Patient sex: M
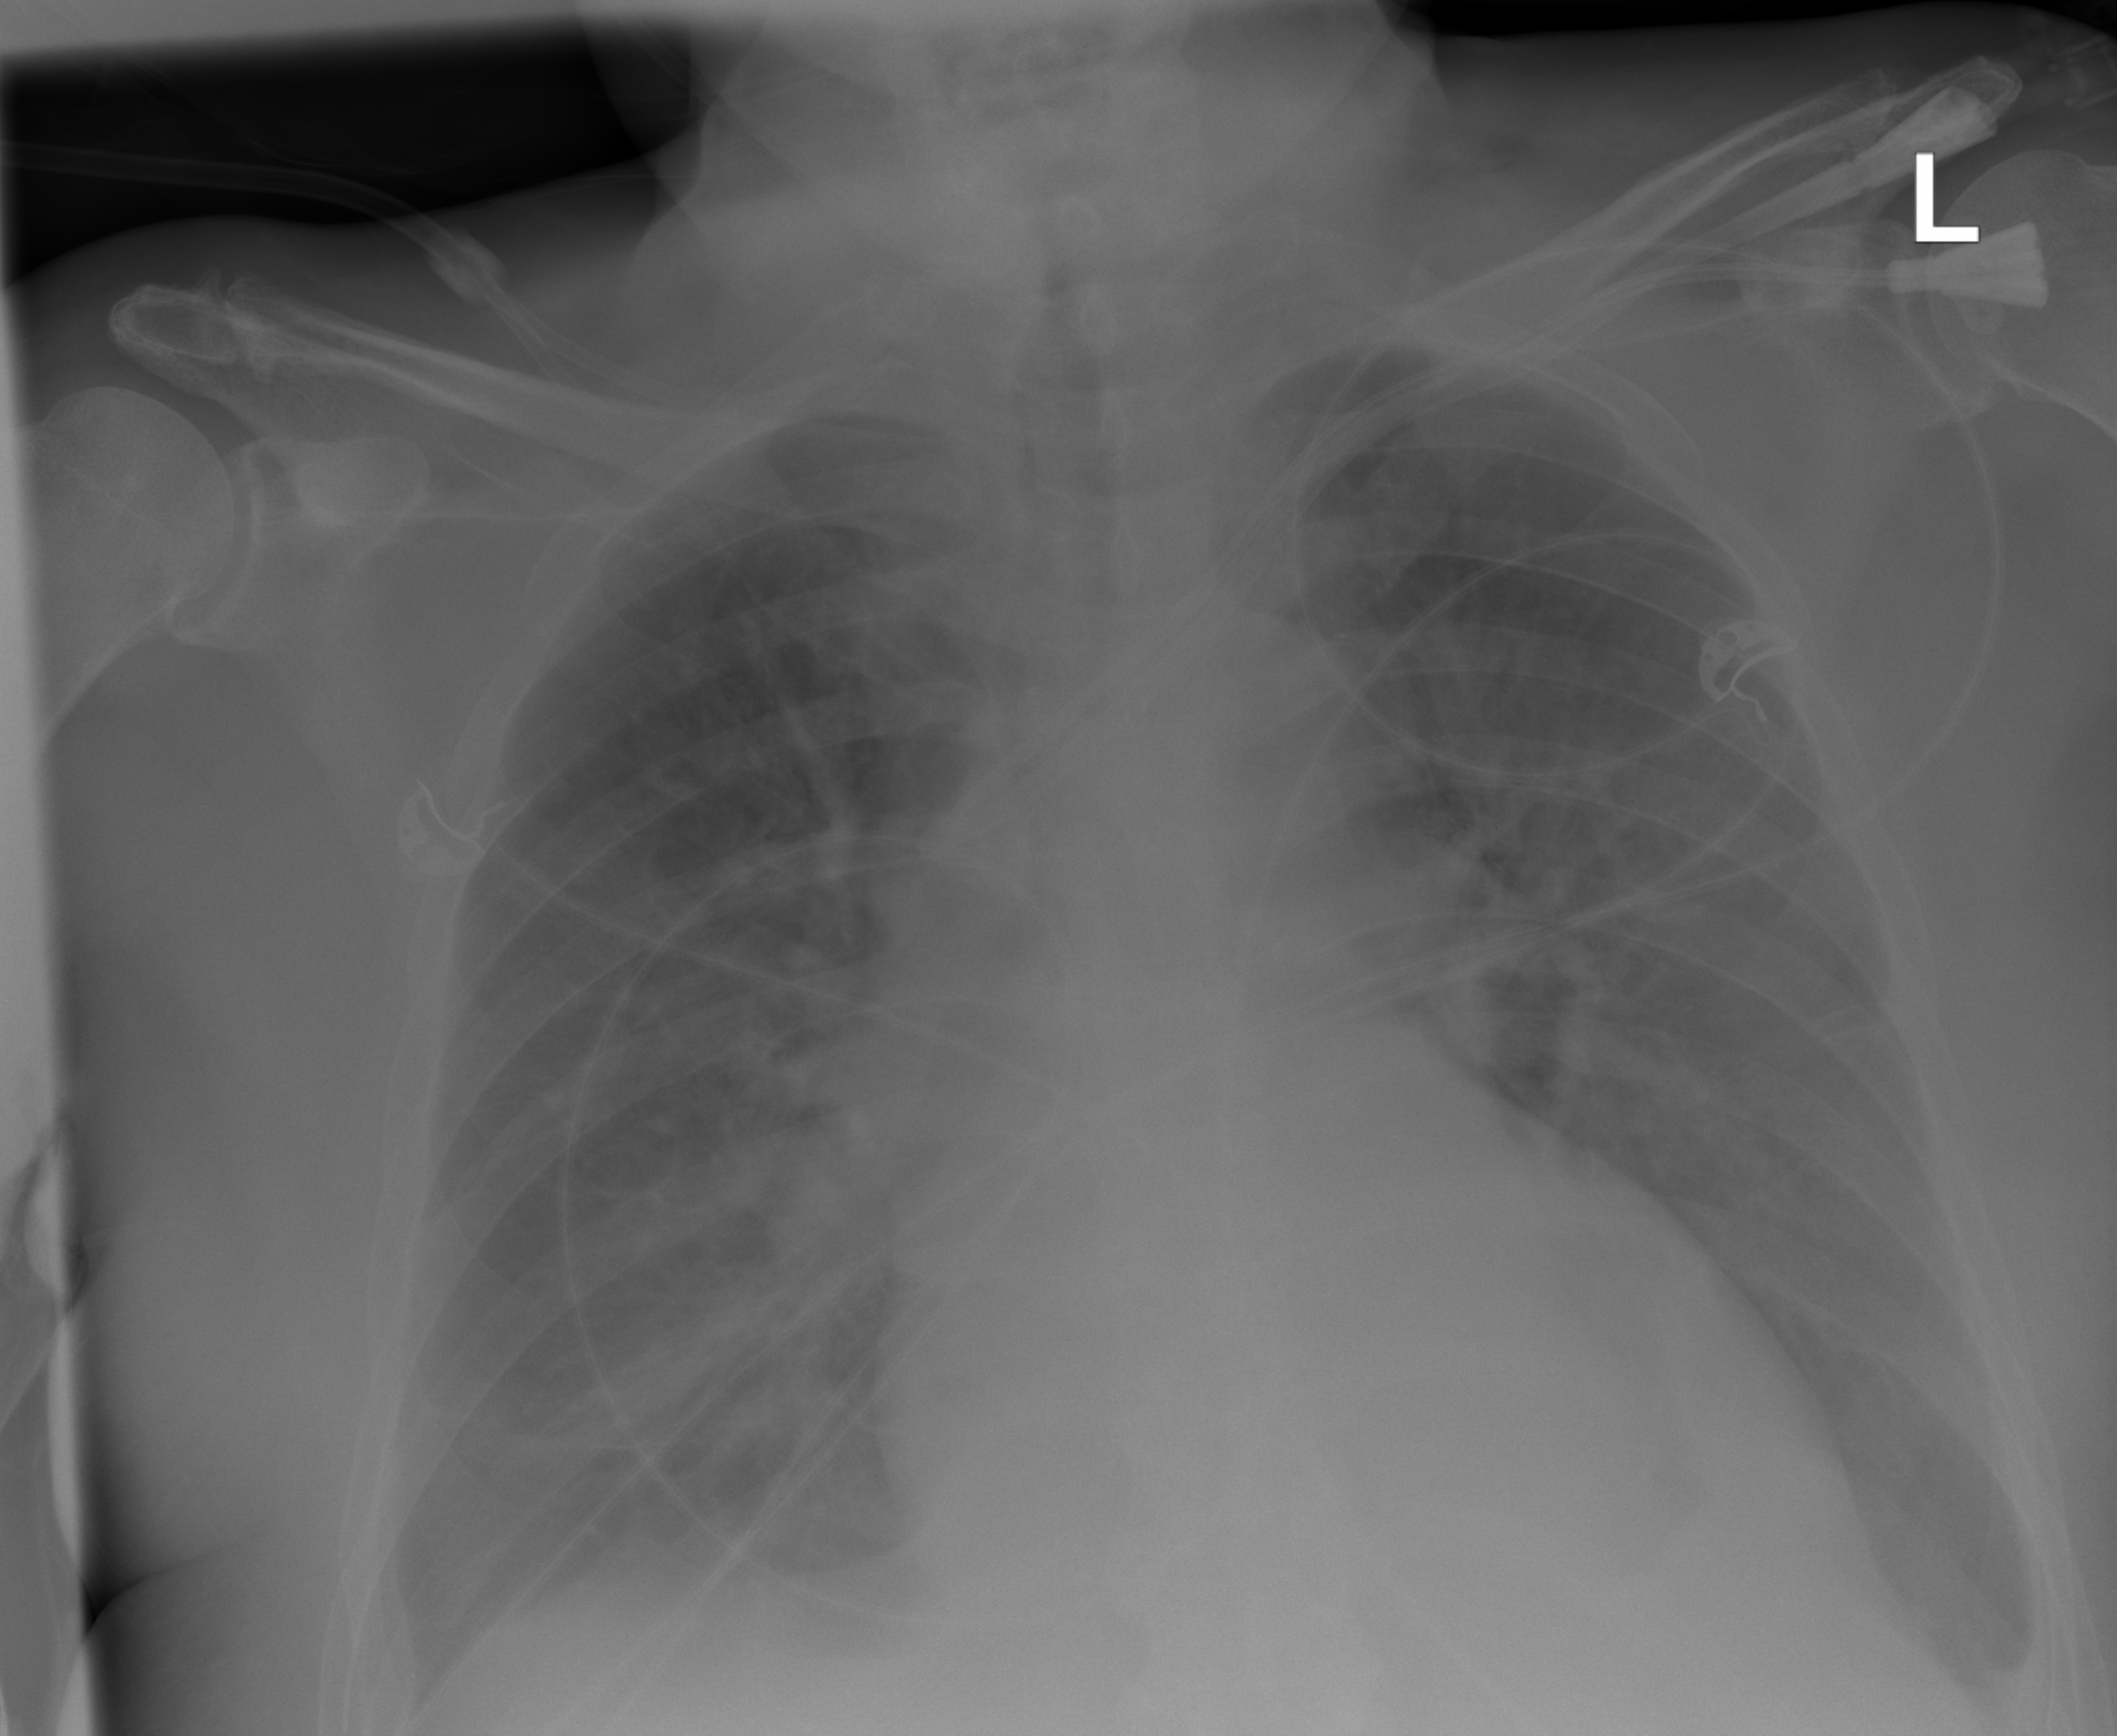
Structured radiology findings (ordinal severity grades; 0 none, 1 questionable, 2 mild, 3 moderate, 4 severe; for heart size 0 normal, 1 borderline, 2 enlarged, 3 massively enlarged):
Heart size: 1
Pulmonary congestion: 0
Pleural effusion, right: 0
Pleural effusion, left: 0
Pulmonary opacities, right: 0
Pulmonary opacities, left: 0
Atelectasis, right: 2
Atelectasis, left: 0